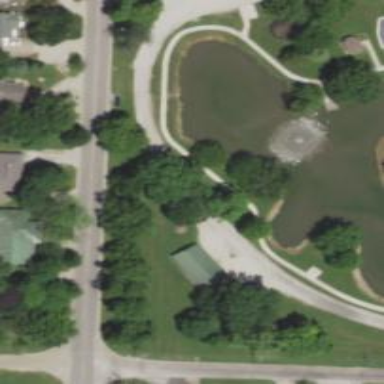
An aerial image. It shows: Playground with roundabout.